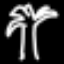
Label: palm tree